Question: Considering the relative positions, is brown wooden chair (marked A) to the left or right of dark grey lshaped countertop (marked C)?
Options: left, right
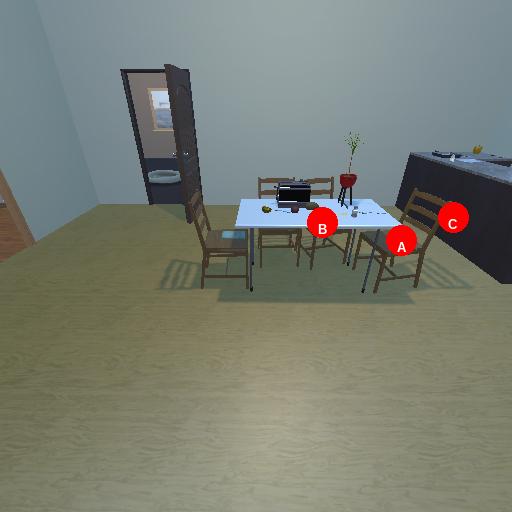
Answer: left